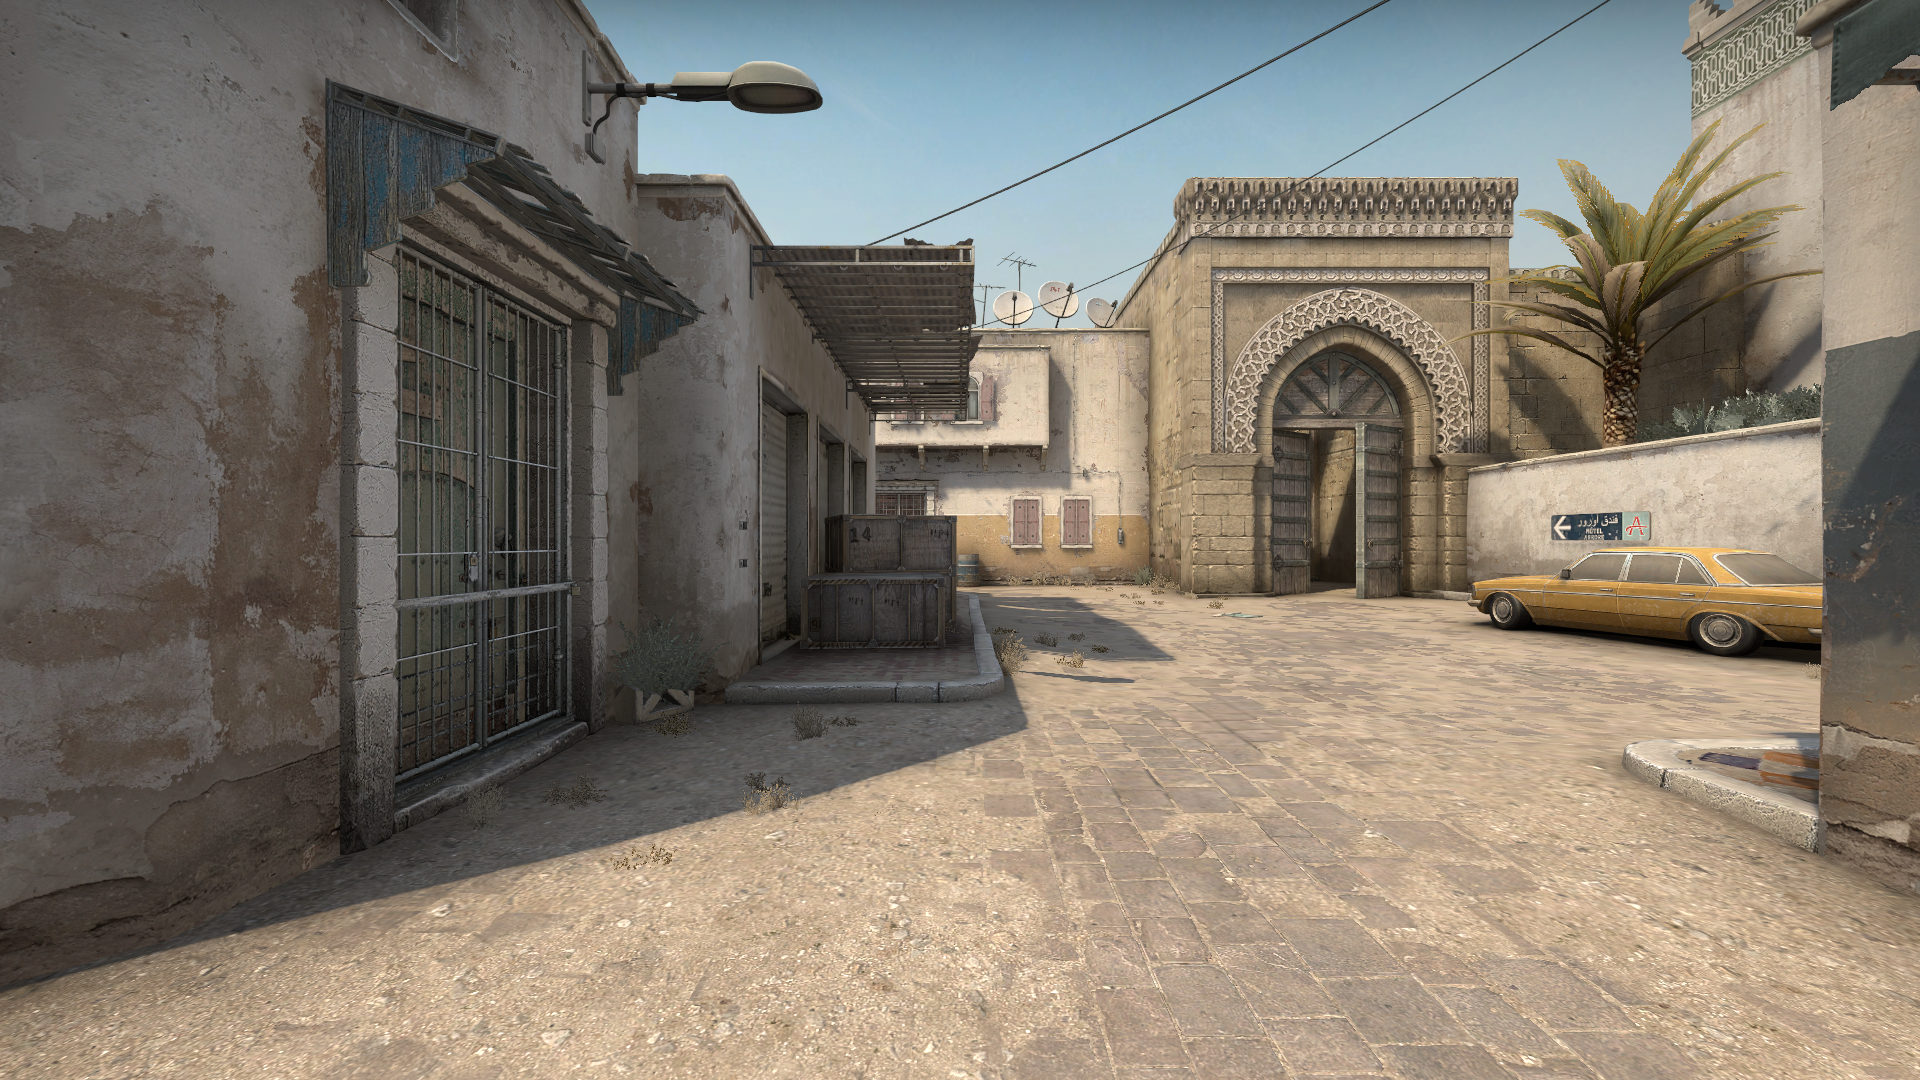
Map: de_dust2